Interaction volume radius: 10 \u00c5
Interaction volume height: 10 \u00c5
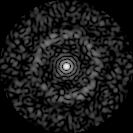
Disorder parameter: 0.8297